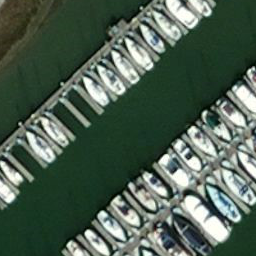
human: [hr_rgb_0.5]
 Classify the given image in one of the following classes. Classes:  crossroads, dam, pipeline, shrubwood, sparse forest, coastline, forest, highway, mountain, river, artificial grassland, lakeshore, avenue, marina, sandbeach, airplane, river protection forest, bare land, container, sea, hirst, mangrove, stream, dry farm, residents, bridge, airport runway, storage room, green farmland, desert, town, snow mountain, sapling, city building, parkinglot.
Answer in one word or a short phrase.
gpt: marina